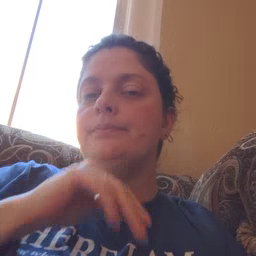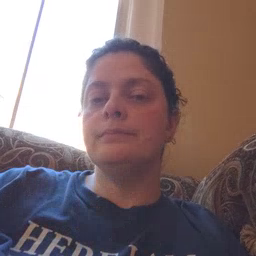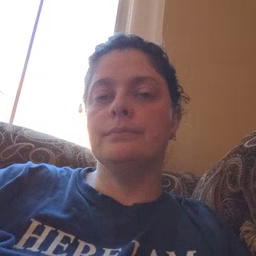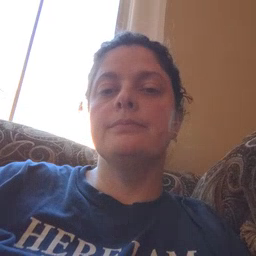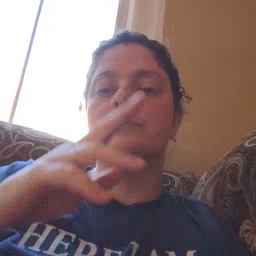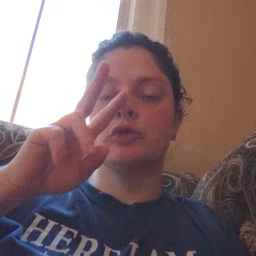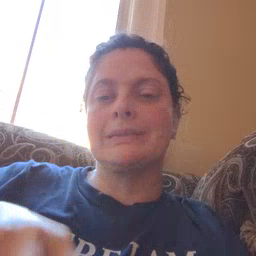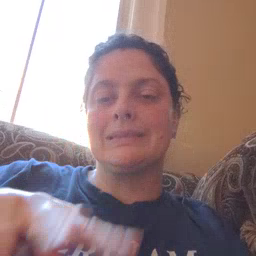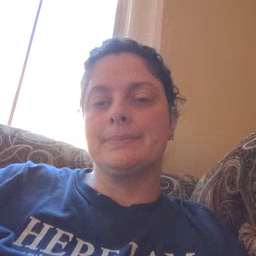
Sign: read